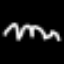
Label: squiggle